Question: I have a StackPanel with some vertically alligned controls (stackpanel on the right in this picture:

The last control should always be placed at the bottom of the window inside of the border control (The OK button on the picture). In QT I'd insert a spacer control to push the button down. How do I do that in WPF? Thank you. Here is the xaml:
'''
<Window x:Class="Test.MainWindow"
xmlns="http://schemas.microsoft.com/winfx/2006/xaml/presentation"
xmlns:x="http://schemas.microsoft.com/winfx/2006/xaml"
Title="MainWindow" Height="350" Width="525">
<Grid>
<Grid.ColumnDefinitions>
<ColumnDefinition Width="354*" />
<ColumnDefinition Width="Auto" />
</Grid.ColumnDefinitions>
<Border Margin="5" Background="Gray" CornerRadius="6" BorderBrush="Gray">
<Viewport3D Grid.Column="0" Name="viewport" ClipToBounds="True">
</Viewport3D>
</Border>
<Border Grid.Column="1" CornerRadius="6" BorderBrush="Gray" Background="LightGray" BorderThickness="1" Margin="5" HorizontalAlignment="Left" Name="border1" VerticalAlignment="Stretch" >
<StackPanel>
<StackPanel Orientation="Horizontal">
<Label Content="Dimension" Name="label1" VerticalAlignment="Center" />
<ComboBox Text="3D" HorizontalAlignment="Right" Name="dimensioncb" VerticalAlignment="Center" IsReadOnly="True" IsEditable="True">
<ComboBoxItem>2D</ComboBoxItem>
<ComboBoxItem>3D</ComboBoxItem>
</ComboBox>
</StackPanel>
<Separator/>
<DockPanel>
<Label Content="Iteration" Name="label2" VerticalAlignment="Center" />
<ComboBox Text="3" HorizontalAlignment="Right" Name="iterationcb" VerticalAlignment="Center" IsReadOnly="True" IsEditable="True">
<ComboBoxItem>1</ComboBoxItem>
<ComboBoxItem>2</ComboBoxItem>
<ComboBoxItem>3</ComboBoxItem>
<ComboBoxItem>4</ComboBoxItem>
<ComboBoxItem>5</ComboBoxItem>
<ComboBoxItem>6</ComboBoxItem>
<ComboBoxItem>7</ComboBoxItem>
<ComboBoxItem>8</ComboBoxItem>
</ComboBox>
</DockPanel>
<Button Content="OK" VerticalAlignment="Bottom"/>
</StackPanel>
</Border>
</Grid>
</Window>
'''
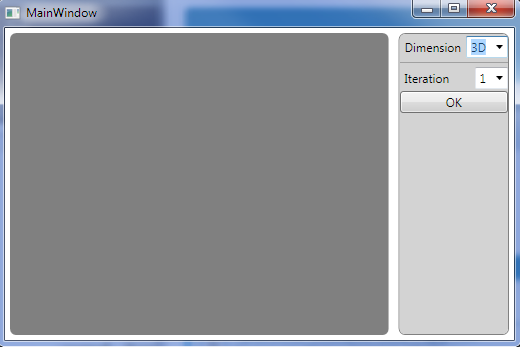
Answer: There are a bunch of ways that you can accomplish this in WPF. Shown below is one:
'''
<Border Grid.Column="1" CornerRadius="6" BorderBrush="Gray" Background="LightGray" BorderThickness="1" Margin="5" HorizontalAlignment="Left" Name="border1" VerticalAlignment="Stretch" >
<!--Add a grid control to separate your stackpanel and button-->
<Grid>
<Grid.RowDefinitions>
<RowDefinition Height="*"/>
<RowDefinition Height="Auto"/>
</Grid.RowDefinitions>
<StackPanel Grid.Row="0">
<StackPanel Orientation="Horizontal">
<Label Content="Dimension" Name="label1" VerticalAlignment="Center" />
<ComboBox Text="3D" HorizontalAlignment="Right" Name="dimensioncb" VerticalAlignment="Center" IsReadOnly="True" IsEditable="True">
<ComboBoxItem>2D</ComboBoxItem>
<ComboBoxItem>3D</ComboBoxItem>
</ComboBox>
</StackPanel>
<Separator/>
<DockPanel>
<Label Content="Iteration" Name="label2" VerticalAlignment="Center" />
<ComboBox Text="3" HorizontalAlignment="Right" Name="iterationcb" VerticalAlignment="Center" IsReadOnly="True" IsEditable="True">
<ComboBoxItem>1</ComboBoxItem>
<ComboBoxItem>2</ComboBoxItem>
<ComboBoxItem>3</ComboBoxItem>
<ComboBoxItem>4</ComboBoxItem>
<ComboBoxItem>5</ComboBoxItem>
<ComboBoxItem>6</ComboBoxItem>
<ComboBoxItem>7</ComboBoxItem>
<ComboBoxItem>8</ComboBoxItem>
</ComboBox>
</DockPanel>
</StackPanel>
<Button Grid.Row="1" Content="OK" VerticalAlignment="Bottom"/>
</Grid>
</Border>
'''
The above XAML, used to replace the right-hand 'Border' in your XAML will produce the following result, and will keep the button on the bottom when re-sizing the window.